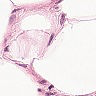
Metastatic tissue present: no